Question: I was able to fork a project on GitHub and get it setup in eclipse, but I have a problem with the source folders. Basically, it's putting all the packages at the root of the source folder rather than building the proper hierarchy. Here is a screenshot that shows the issue I am having:

I want it to combine all of the packages in to a top level com package, and then under that is the sk89q package, and then under that there should be the bukkit, jnbt, util, worldedit, etc packages. How can I accomplish this?
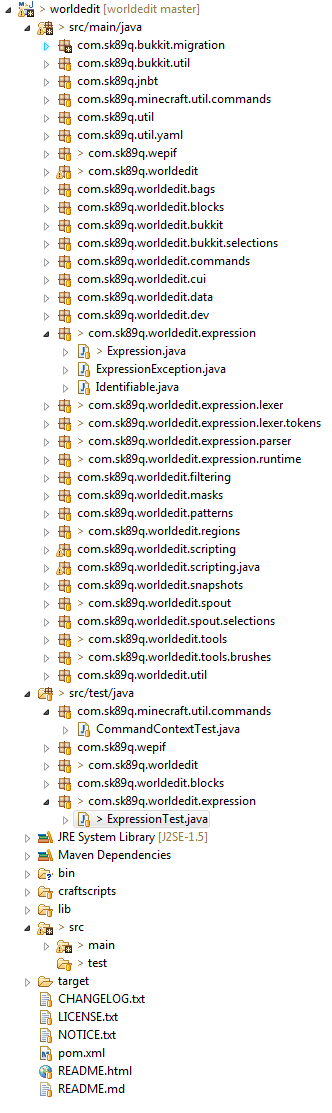
Answer: Try step:
1. from "Package Explorer",
2. click down arrow
3. select "Package Presentation"
4. select "Hierarchical"